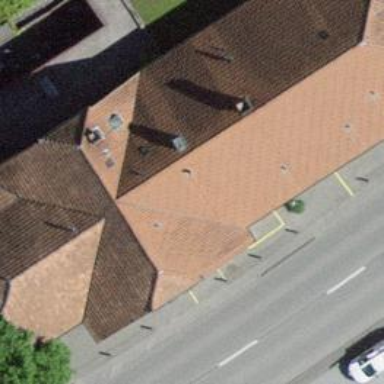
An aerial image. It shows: Hotel with restaurant.